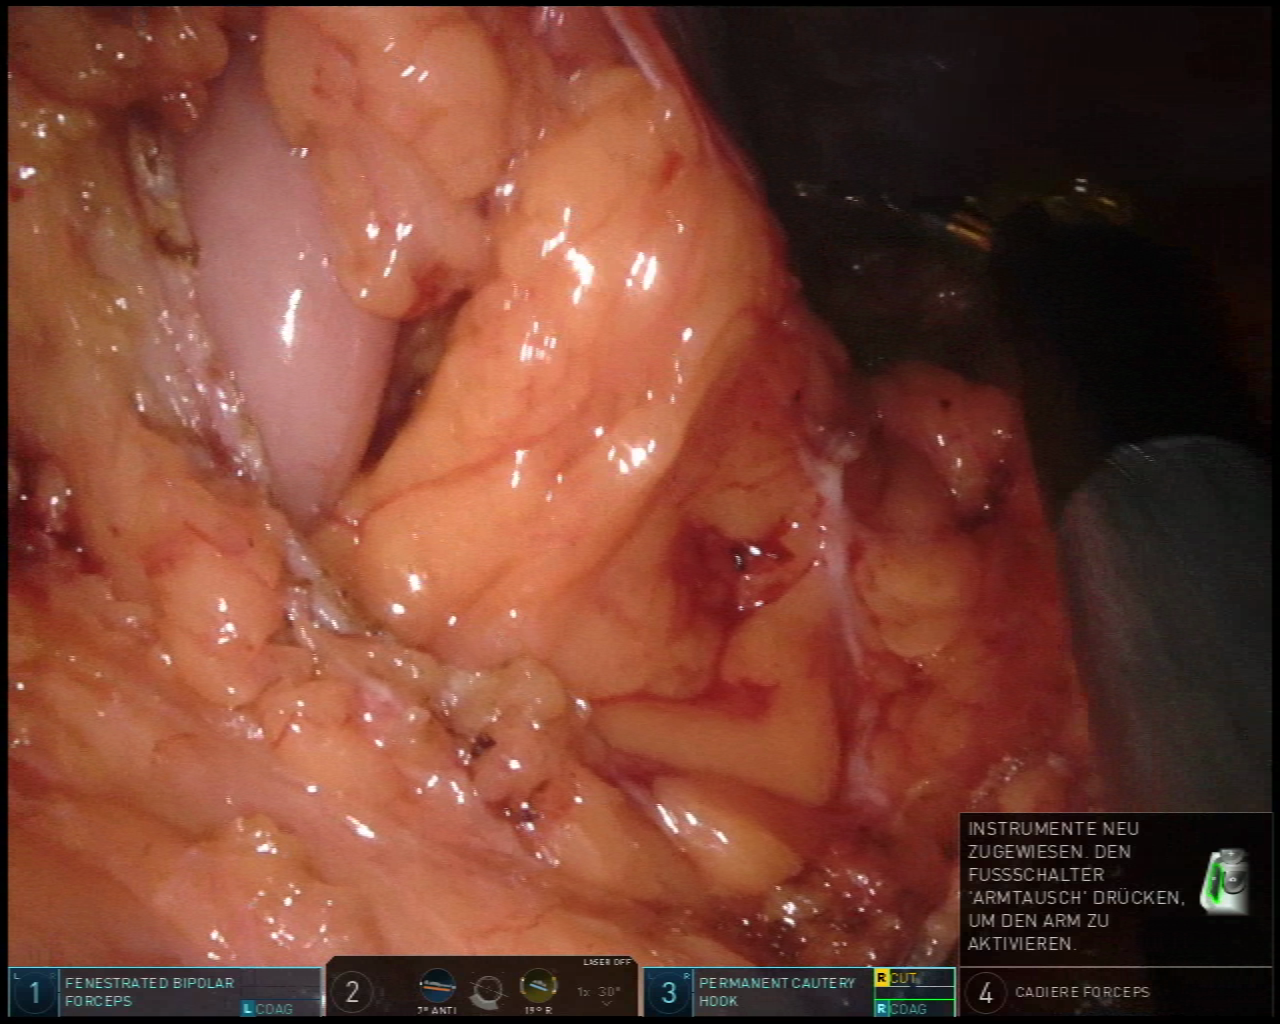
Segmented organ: stomach
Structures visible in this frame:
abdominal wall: yes
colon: no
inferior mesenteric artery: no
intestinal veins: no
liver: no
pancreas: no
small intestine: no
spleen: no
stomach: yes
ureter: no
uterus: no
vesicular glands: no